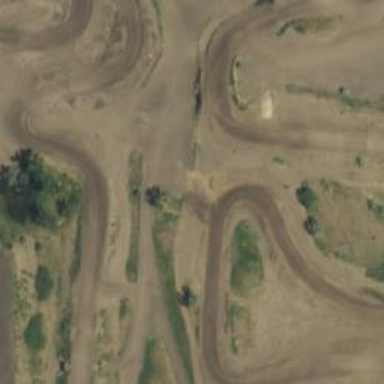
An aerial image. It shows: Raceway for motor sports.